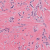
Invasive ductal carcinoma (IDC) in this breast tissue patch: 1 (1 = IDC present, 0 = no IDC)